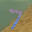
Label: 7